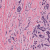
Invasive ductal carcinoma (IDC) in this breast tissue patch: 1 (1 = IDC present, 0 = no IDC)